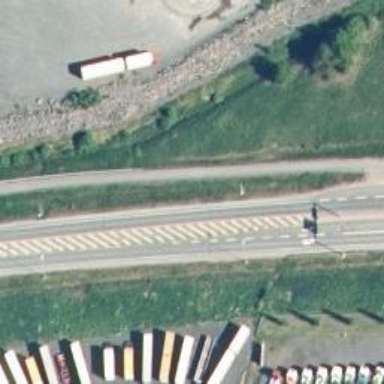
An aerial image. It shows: Asphalt trunk highway.